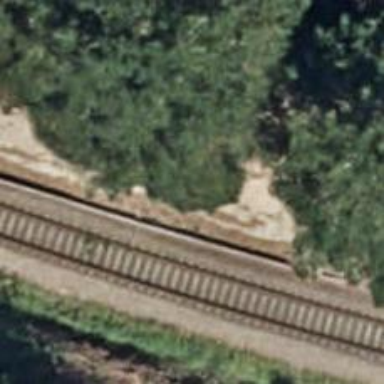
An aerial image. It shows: Retaining wall.